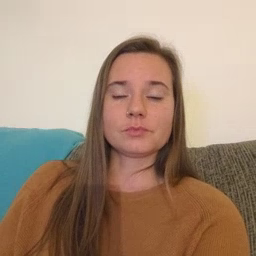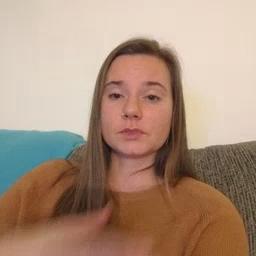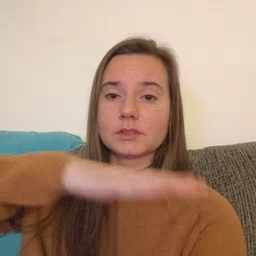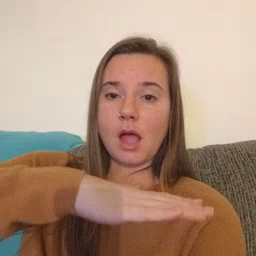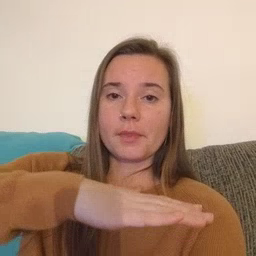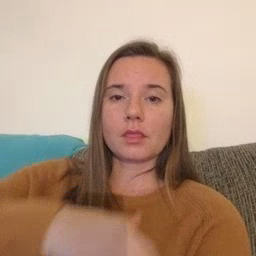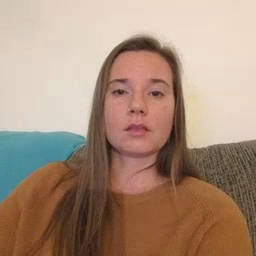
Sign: table